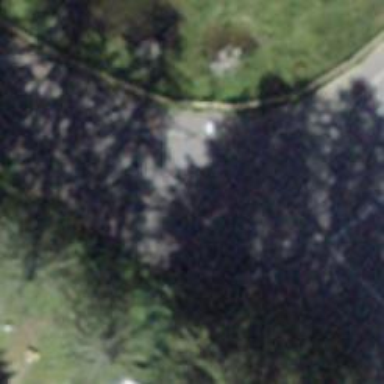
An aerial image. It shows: Unclassified road.